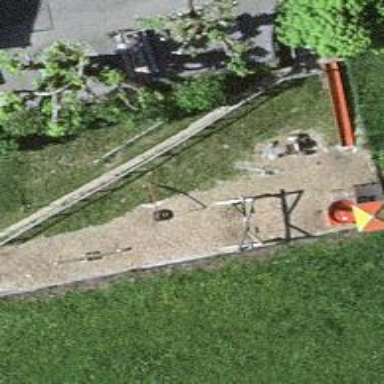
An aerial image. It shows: Playground featuring basket swing.